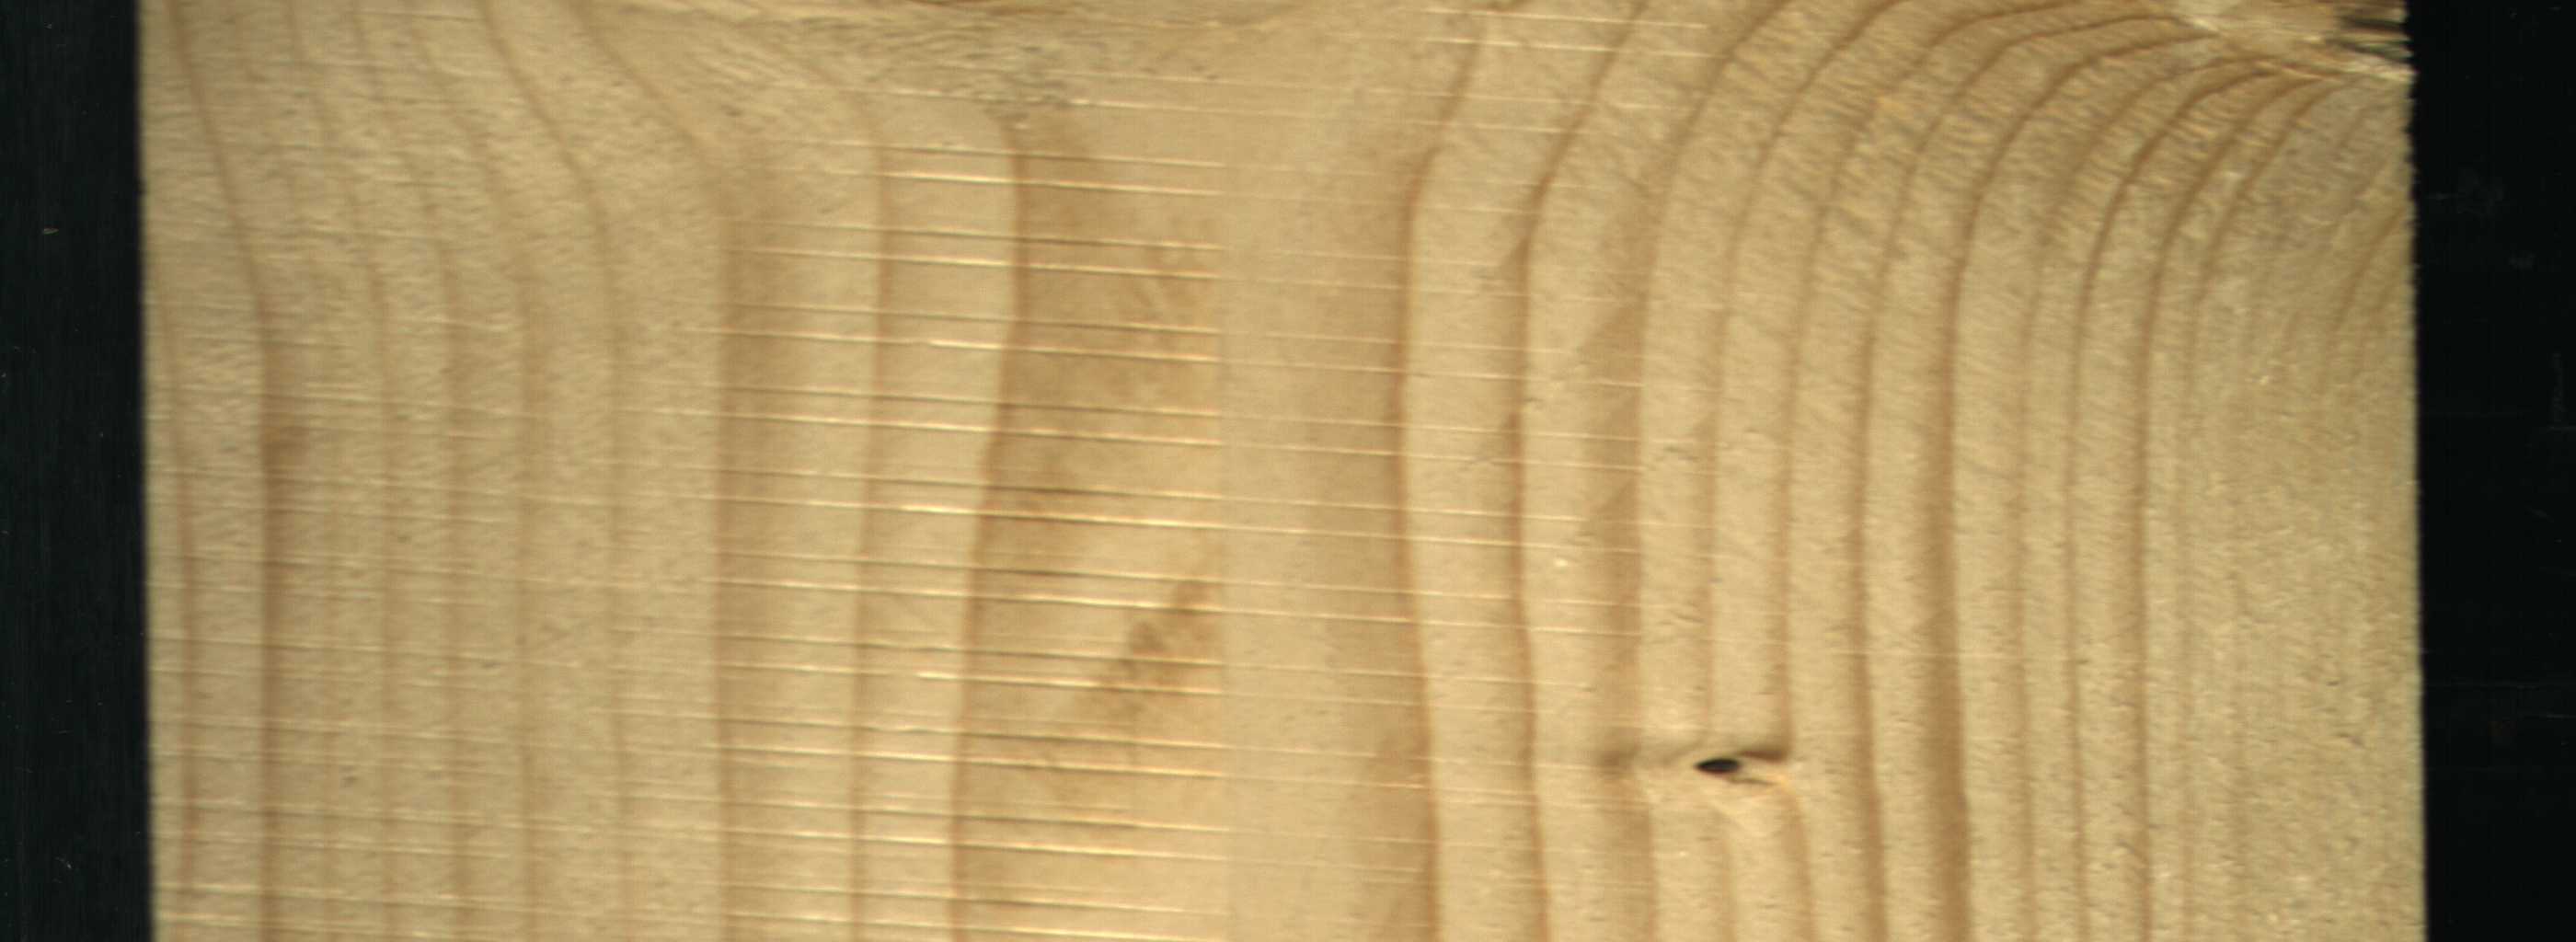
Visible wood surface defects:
Dead_Knot
Live_Knot